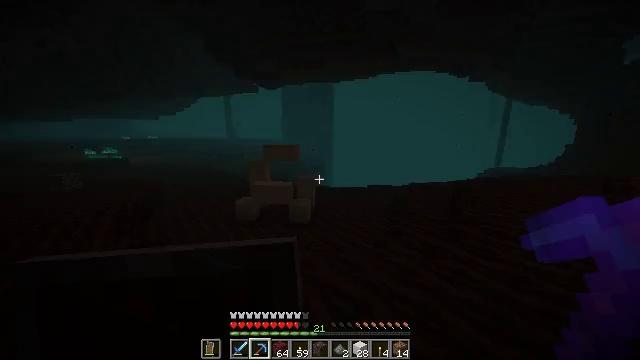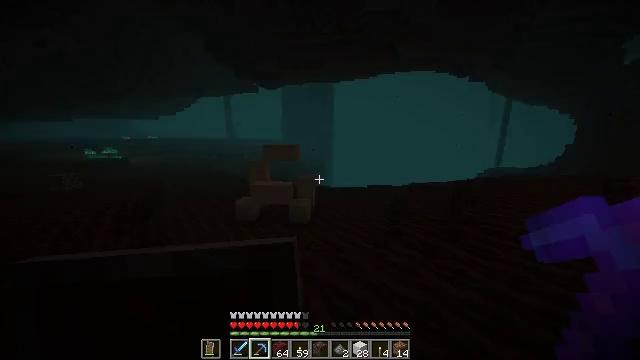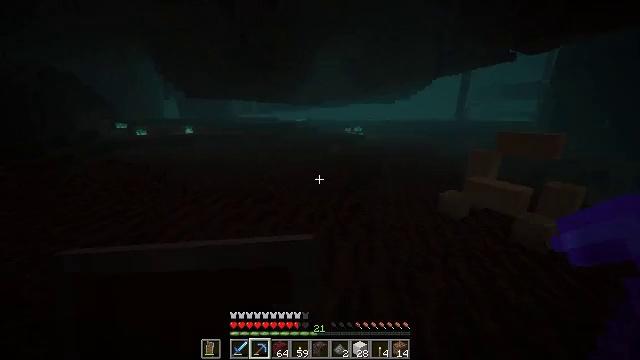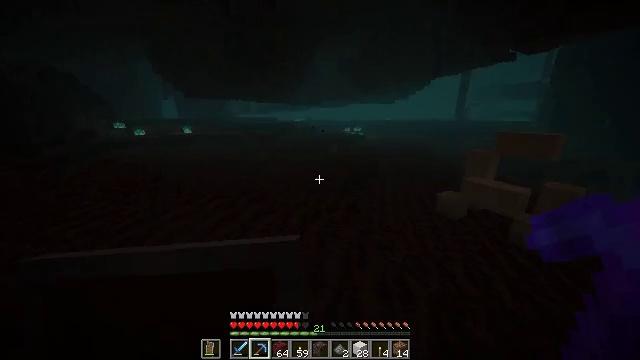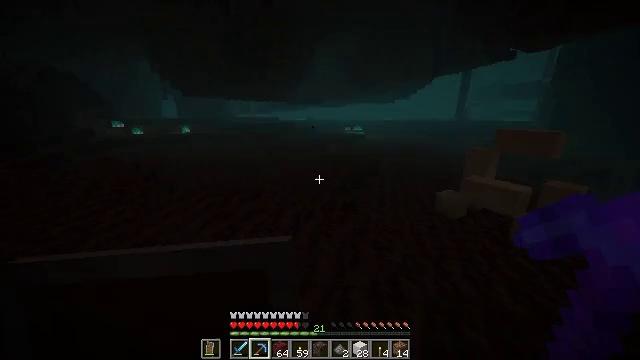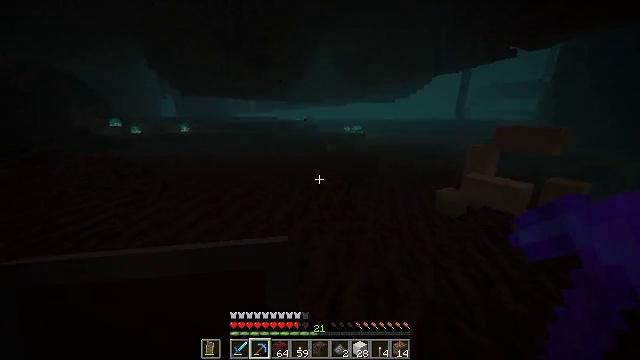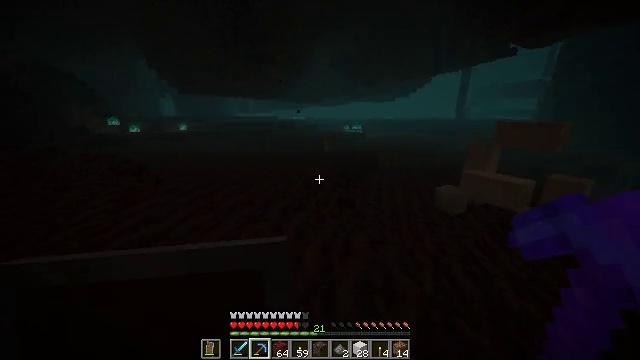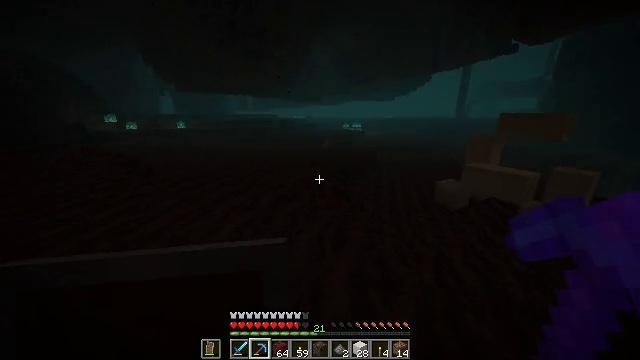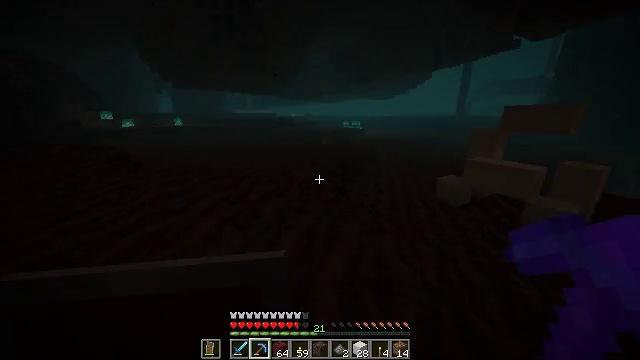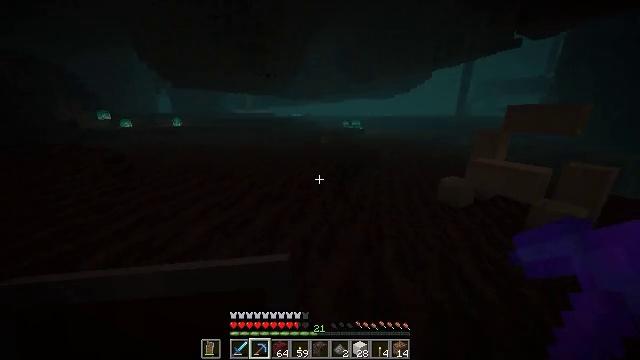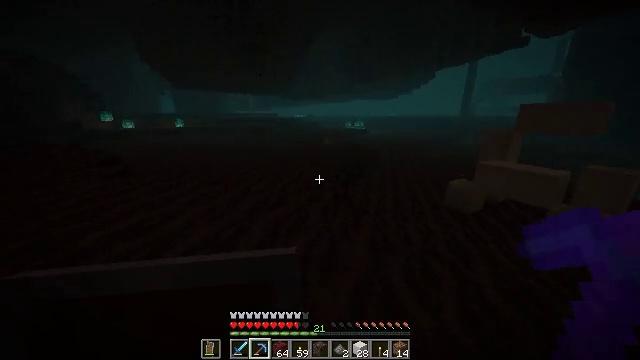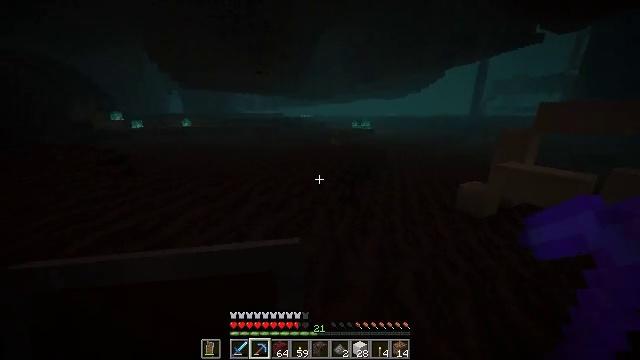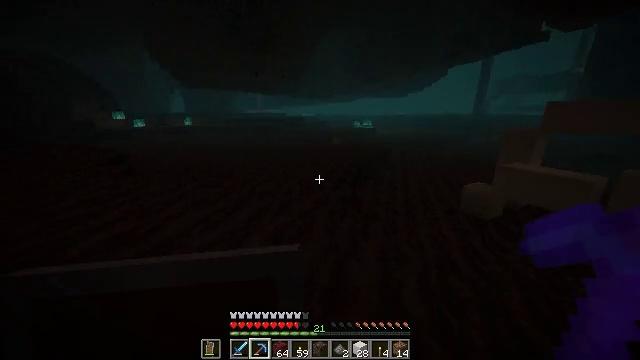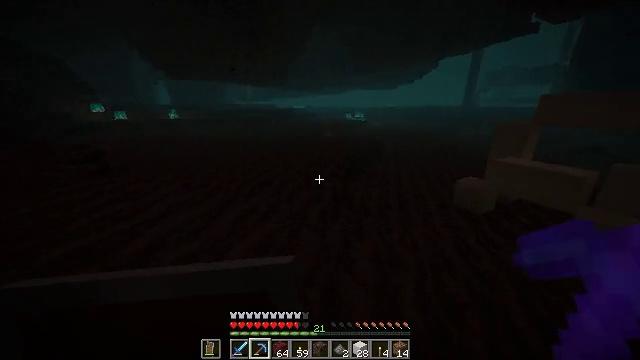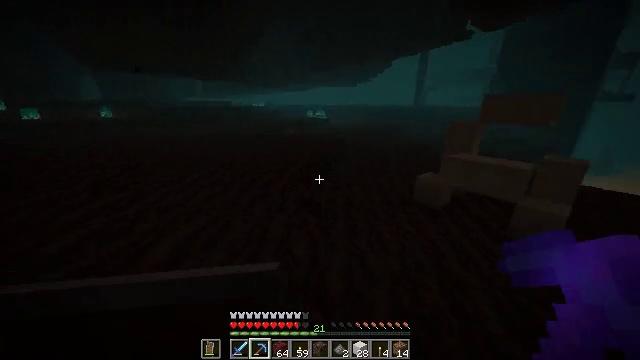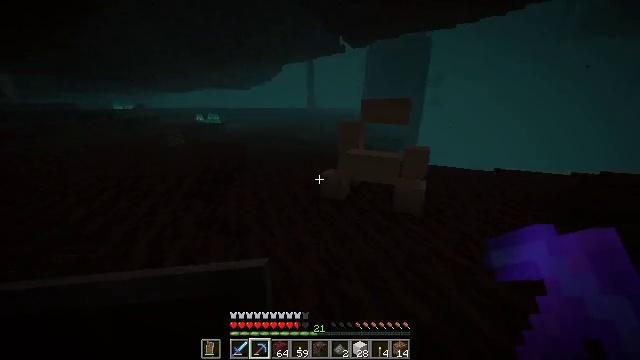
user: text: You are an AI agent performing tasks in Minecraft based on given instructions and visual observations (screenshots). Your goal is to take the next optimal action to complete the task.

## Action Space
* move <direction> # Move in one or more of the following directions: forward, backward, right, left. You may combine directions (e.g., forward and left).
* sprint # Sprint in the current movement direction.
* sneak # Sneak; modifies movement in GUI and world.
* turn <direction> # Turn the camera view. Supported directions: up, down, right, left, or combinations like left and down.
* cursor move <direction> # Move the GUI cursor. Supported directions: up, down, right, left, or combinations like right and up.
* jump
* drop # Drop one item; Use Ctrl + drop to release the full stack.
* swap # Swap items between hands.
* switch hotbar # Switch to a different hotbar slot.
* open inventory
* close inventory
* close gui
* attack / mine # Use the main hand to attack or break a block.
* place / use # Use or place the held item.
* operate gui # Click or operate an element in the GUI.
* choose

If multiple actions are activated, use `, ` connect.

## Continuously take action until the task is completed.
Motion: motion action
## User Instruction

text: Dig up the bone block in the desert or swamp biome.
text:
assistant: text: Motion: move forward and move left, jump
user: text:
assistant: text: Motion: move forward, turn left and down, jump
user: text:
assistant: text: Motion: move forward
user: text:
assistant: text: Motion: move forward
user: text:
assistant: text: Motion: move forward
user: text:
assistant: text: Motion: move forward
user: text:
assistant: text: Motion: move forward
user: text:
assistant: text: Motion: move forward
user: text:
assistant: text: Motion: move forward
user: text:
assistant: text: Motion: move forward
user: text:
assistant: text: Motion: move forward, turn left
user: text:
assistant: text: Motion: move forward
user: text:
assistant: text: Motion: move forward, turn right and down
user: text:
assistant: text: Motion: move forward, turn right
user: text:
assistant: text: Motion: move forward, turn right
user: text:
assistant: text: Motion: move forward, turn right and up
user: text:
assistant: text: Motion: move forward
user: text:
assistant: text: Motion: move forward
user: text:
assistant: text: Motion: move forward
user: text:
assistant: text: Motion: move forward
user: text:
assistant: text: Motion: move forward
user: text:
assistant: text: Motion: move forward
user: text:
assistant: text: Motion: move forward, turn right
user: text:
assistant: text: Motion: move forward, turn right and down
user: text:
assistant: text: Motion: move forward, turn up
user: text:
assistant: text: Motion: move forward
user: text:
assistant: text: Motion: move forward
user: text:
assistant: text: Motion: move forward
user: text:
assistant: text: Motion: move forward and move right
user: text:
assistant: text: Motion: move forward and move right